Field crop: maize
Growth stage: 2
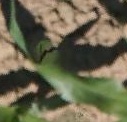
Species: maize